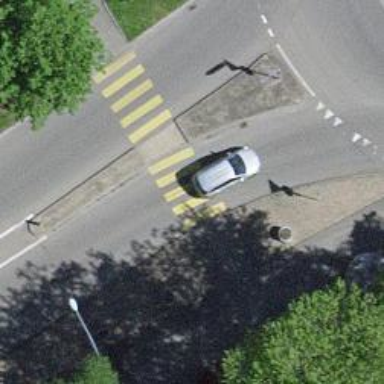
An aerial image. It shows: Uncontrolled zebra crossing on the road.